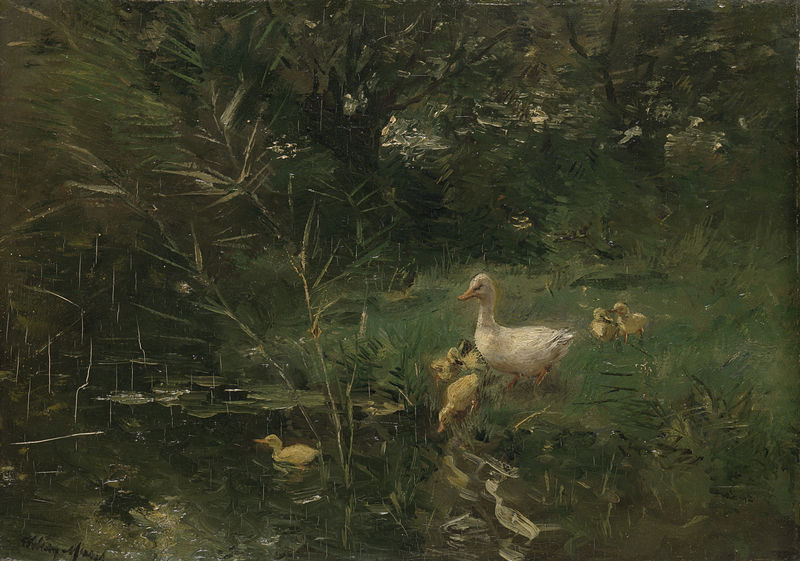
Titel: Eendjes
Künstler: Willem Maris
Standort: Amsterdam
Institution: Rijksmuseum
Schlagwörter: feathers, oil, white, dark, green, manet, painting, yellow, oil painting, reflection, brown, natur, flower, tree, lake, landscape, nature, orange, see, water, trees, forest, grass, peaceful, river, plants, mother, animals, bird, birds, children, corot, monet, leaves, family, pond, impressionist, brush, rough, baby, four, ferns, beak, romantik, train, courbet, bold, lily, babies, chicken, impressionismus, swimming, szene, tiere, goose, teich, swim, swan, quiet, ducks, duck, weed, waterlily, chick, reed, duckling, ducklings, lilypad, enten, duck family, brushtroke, coubet, lillypad, mother duck